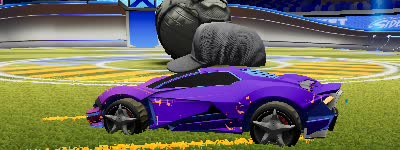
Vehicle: werewolf